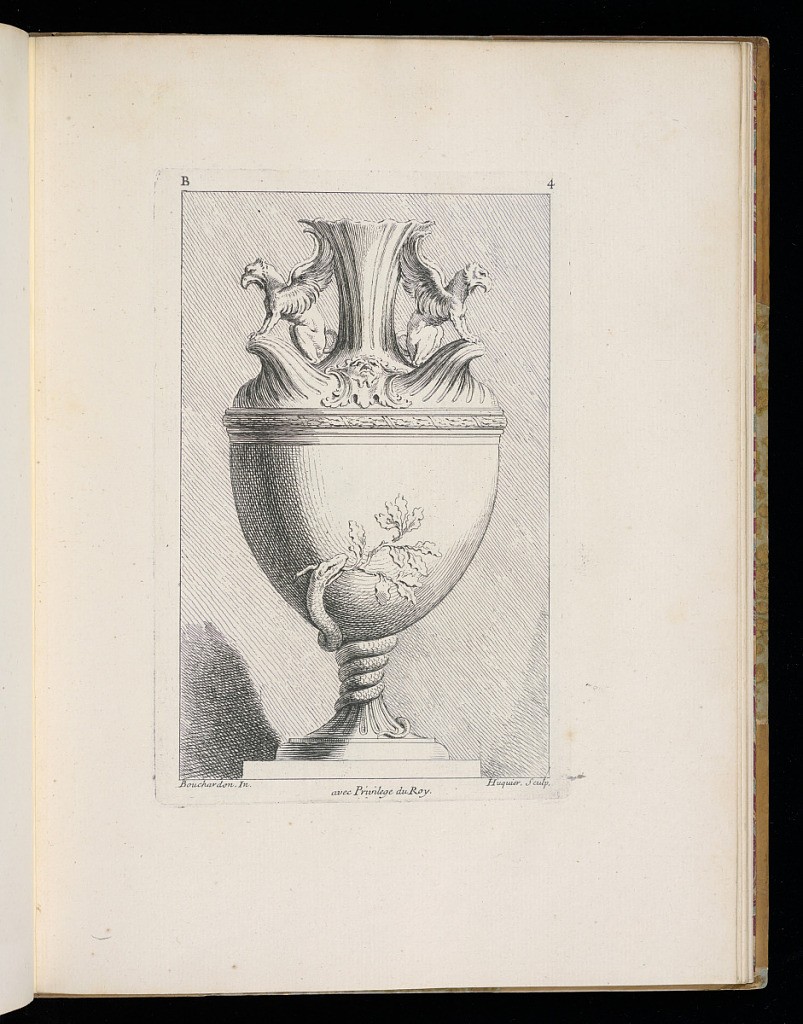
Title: Ornamental Vase Design
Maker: Edme Bouchardon, French, 1698–1762
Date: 1737
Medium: Etching on laid paper
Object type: Print
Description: The neck of the vase is tall and fluted. Griffins sit on either side of the spout, their front paws on the low handles. The body of the vase is ovoid in shape. A snake wraps around the foot of the vase and holds a branch of oak leaves in its mouth. This branch adorns the otherwise plain body of the vase. The vase is raised on a simple, low, square pedestal. The plate is lettered and numbered.